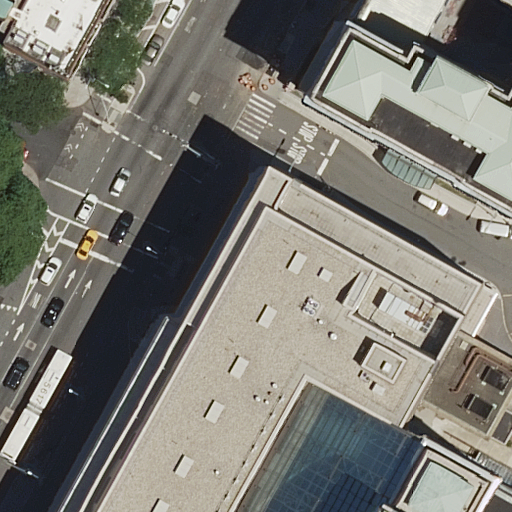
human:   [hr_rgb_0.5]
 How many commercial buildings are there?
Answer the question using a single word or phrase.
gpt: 0

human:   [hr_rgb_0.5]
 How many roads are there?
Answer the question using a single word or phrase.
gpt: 7

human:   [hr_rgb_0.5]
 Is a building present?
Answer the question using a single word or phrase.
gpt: yes

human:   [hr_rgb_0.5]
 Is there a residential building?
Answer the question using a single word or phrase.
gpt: yes

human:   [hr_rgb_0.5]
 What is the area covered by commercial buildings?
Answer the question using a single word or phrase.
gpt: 0m2

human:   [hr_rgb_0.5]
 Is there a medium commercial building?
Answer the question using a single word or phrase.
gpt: no

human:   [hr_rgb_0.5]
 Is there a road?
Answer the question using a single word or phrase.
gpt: yes

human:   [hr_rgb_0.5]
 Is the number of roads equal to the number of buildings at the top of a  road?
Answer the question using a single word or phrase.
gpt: no

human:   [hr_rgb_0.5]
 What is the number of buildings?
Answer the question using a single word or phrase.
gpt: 6

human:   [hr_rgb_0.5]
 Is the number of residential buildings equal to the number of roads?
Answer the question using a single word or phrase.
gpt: no

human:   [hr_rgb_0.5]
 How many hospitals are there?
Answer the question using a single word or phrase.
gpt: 1

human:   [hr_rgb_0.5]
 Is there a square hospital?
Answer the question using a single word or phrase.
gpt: no

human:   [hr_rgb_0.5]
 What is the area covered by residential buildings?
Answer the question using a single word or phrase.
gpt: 1098m2

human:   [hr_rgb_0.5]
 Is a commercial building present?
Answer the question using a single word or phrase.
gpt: no

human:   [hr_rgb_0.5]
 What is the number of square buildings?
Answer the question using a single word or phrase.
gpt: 0

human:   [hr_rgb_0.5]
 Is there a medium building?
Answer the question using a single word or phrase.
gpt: yes

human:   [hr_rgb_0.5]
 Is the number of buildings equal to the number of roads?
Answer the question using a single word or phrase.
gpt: no

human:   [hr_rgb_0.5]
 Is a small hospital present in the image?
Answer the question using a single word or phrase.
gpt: no

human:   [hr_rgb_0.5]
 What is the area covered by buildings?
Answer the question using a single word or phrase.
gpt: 6052m2

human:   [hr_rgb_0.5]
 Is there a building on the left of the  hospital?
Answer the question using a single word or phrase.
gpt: yes

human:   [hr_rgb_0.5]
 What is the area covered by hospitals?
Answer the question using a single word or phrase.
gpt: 2744m2

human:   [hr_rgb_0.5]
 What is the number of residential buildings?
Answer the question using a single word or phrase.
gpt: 4

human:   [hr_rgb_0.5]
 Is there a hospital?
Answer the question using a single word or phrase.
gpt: yes

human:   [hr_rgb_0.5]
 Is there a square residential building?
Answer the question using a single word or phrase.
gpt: no

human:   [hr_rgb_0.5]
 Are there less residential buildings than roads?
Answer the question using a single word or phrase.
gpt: yes

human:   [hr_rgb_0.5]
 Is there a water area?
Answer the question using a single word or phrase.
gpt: no

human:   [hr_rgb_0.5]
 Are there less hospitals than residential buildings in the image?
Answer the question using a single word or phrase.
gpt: yes

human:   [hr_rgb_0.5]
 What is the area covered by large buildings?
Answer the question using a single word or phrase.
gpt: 5479m2

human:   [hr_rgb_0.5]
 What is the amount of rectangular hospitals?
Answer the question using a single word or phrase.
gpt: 1

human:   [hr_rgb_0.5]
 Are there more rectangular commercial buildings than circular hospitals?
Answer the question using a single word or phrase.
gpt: no

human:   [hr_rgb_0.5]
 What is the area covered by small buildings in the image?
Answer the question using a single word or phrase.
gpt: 11m2

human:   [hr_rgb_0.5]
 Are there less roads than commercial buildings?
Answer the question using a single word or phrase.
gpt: no

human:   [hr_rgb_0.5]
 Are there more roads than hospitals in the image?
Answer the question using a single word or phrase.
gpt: yes

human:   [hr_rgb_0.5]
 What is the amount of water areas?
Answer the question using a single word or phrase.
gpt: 0

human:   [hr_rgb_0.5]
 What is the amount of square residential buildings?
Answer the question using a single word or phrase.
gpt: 0

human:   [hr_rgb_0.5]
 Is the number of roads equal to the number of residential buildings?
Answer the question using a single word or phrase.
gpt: no

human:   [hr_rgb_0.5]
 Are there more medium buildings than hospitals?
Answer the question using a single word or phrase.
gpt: yes

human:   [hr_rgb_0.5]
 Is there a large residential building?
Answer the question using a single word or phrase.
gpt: yes

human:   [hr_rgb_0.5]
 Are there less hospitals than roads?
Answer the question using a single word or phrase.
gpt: yes

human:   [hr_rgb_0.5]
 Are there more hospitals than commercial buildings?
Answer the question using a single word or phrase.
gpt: yes

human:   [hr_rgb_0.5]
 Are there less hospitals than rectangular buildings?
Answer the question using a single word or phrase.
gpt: yes

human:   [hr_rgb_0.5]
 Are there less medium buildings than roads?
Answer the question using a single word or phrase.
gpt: yes

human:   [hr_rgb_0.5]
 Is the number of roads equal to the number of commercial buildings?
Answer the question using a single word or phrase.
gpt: no

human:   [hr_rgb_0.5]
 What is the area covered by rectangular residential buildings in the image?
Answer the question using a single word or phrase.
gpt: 343m2

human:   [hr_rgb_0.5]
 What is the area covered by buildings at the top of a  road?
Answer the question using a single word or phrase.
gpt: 1087m2

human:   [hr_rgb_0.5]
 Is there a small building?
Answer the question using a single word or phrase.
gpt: yes

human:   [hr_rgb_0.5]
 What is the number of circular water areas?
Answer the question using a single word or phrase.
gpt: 0

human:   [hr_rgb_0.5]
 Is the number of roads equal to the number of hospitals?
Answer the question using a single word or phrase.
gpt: no

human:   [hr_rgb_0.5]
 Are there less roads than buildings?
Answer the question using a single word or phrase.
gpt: no

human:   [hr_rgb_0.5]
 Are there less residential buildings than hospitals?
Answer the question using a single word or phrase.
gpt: no

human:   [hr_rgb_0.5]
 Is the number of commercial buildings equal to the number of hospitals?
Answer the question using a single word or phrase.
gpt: no

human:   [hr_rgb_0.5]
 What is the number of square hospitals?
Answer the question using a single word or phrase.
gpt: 0

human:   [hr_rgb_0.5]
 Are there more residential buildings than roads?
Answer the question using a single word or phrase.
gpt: no

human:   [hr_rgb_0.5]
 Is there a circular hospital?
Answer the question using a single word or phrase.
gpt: no

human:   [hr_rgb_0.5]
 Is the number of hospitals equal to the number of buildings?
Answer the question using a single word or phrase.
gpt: no

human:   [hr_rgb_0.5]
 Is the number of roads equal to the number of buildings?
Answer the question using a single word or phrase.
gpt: no

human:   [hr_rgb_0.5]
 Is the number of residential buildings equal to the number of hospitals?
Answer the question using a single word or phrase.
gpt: no

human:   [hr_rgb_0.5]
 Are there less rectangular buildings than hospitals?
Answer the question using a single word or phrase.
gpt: no

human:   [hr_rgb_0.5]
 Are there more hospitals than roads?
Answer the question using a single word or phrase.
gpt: no

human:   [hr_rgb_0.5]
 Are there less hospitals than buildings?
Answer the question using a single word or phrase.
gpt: yes

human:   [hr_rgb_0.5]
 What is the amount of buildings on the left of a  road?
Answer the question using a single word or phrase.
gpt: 1

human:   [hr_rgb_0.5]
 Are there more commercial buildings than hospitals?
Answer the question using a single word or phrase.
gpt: no

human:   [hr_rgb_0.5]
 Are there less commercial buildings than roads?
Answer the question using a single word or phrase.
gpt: yes

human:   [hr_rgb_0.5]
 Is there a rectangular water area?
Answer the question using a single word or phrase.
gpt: no